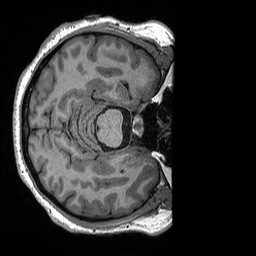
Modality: T1w
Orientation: axial
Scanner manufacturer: siemens
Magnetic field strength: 3 T
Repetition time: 2.3 s
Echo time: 0.00298 s